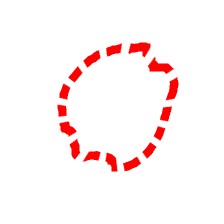
Shape: circle